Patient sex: M
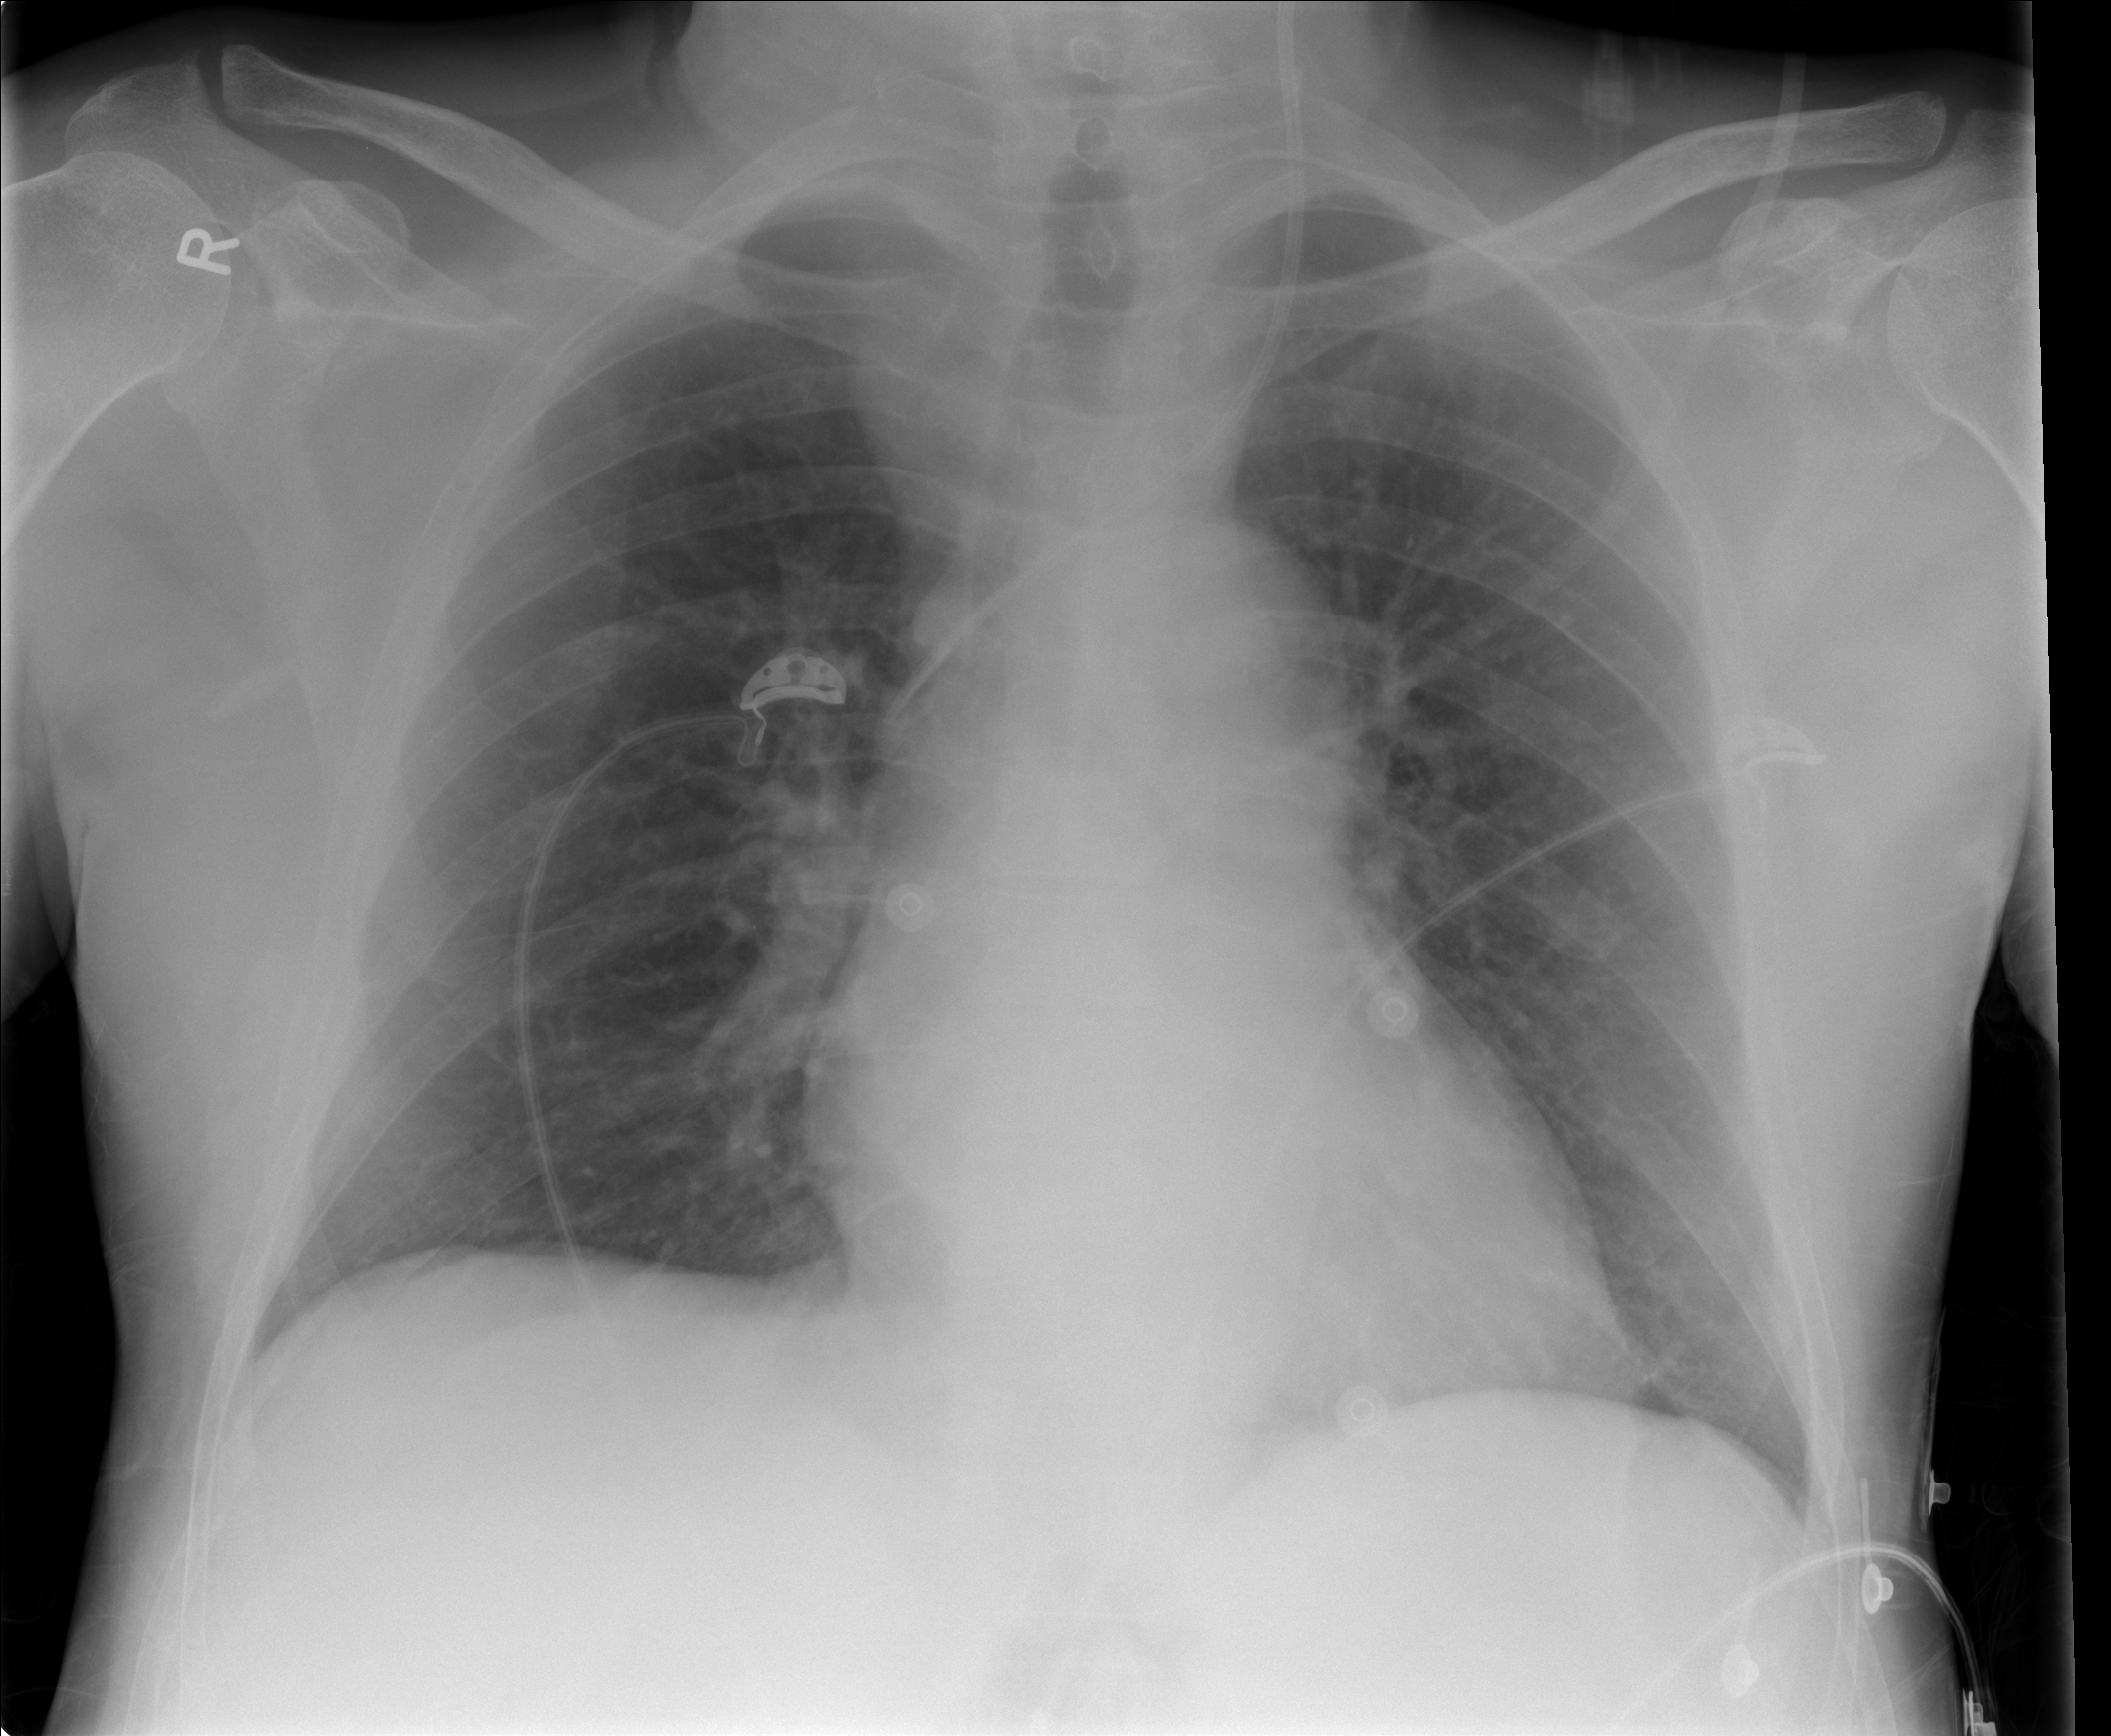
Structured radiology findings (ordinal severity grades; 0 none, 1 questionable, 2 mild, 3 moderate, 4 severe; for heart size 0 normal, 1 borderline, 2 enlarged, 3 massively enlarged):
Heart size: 0
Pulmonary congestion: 1
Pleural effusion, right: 0
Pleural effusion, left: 0
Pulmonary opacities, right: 0
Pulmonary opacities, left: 0
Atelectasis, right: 0
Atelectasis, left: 0